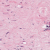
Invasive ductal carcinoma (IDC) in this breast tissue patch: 0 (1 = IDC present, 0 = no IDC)